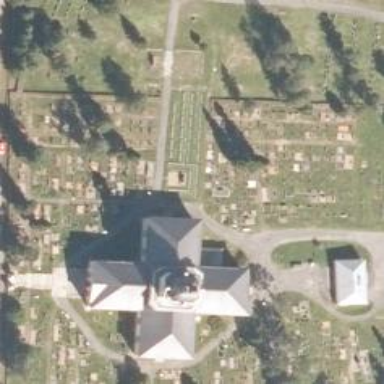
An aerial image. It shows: Historical war memorial.